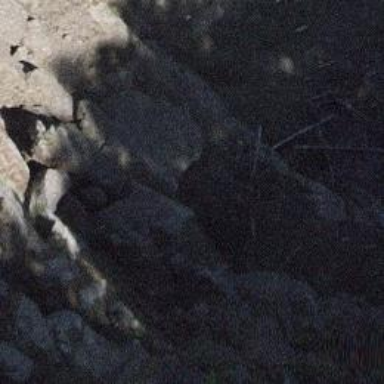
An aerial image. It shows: Cliff in nature.